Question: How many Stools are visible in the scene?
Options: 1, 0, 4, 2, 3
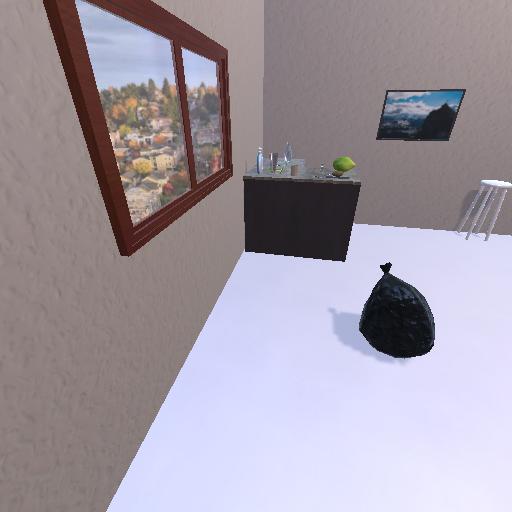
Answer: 1